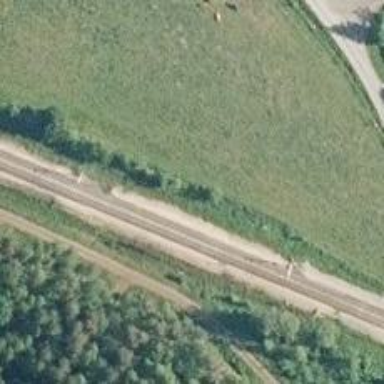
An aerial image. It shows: Railway track with continuous electrified contact line.